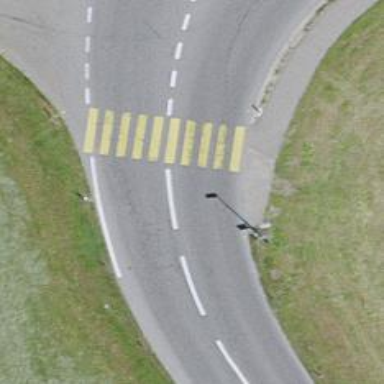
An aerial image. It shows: Zebra crossing on the road.